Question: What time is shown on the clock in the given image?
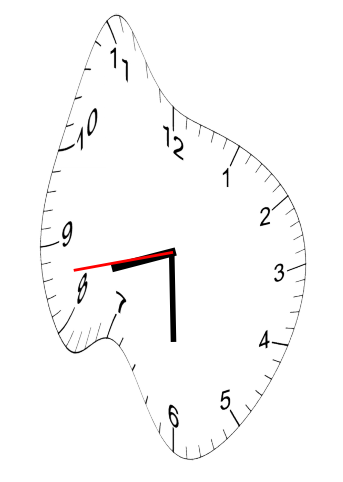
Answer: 08:29:43